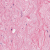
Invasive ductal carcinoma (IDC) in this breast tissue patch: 0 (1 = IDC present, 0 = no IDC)